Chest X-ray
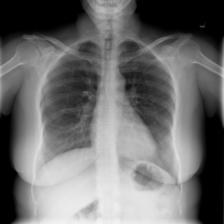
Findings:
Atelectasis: negative
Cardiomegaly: negative
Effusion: negative
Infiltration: negative
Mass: negative
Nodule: negative
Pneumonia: negative
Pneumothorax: negative
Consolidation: negative
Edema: negative
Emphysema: negative
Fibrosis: negative
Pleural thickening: negative
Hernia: negative